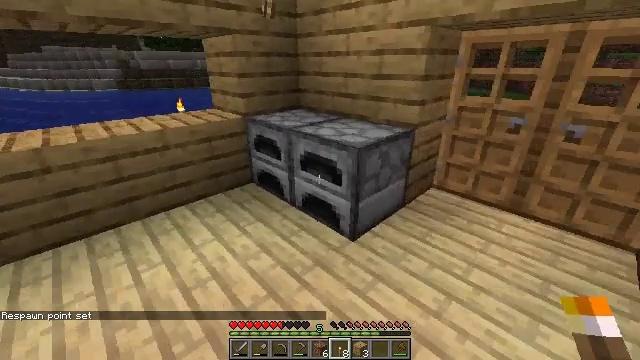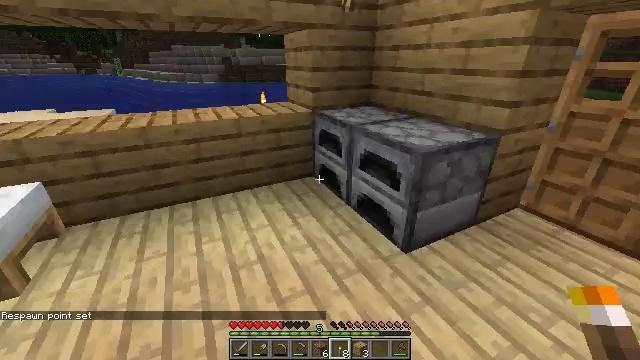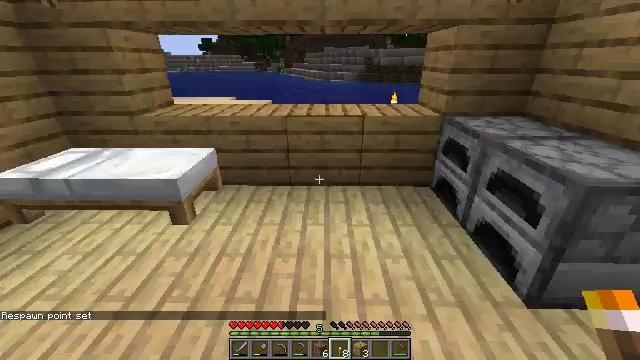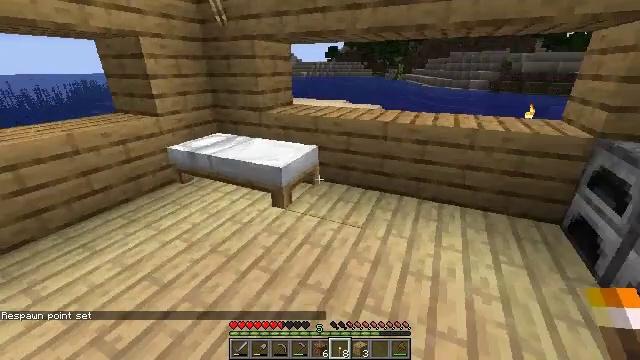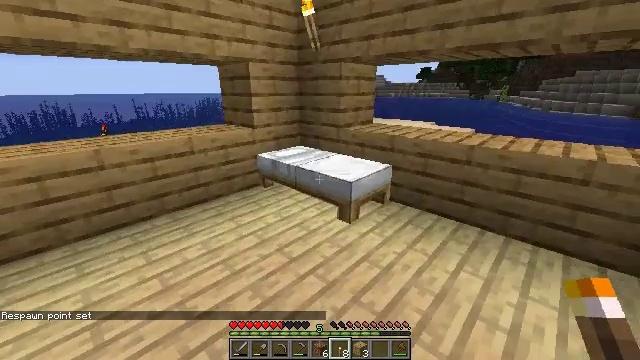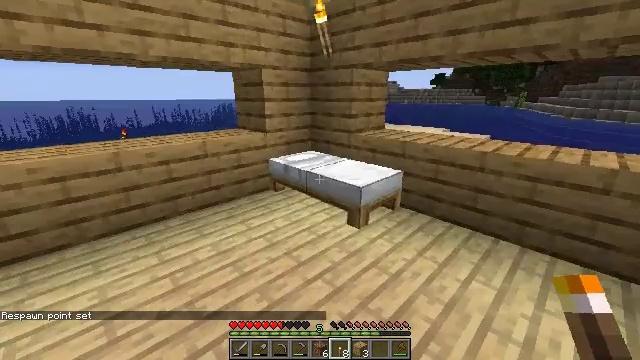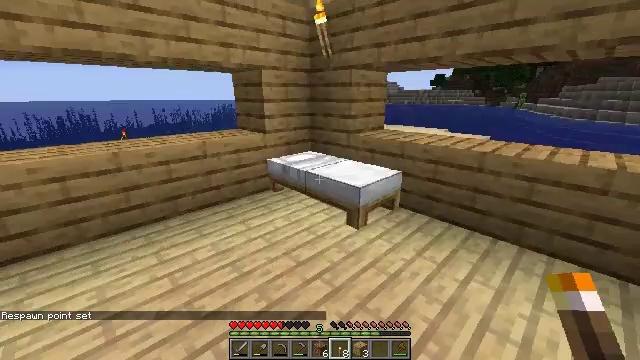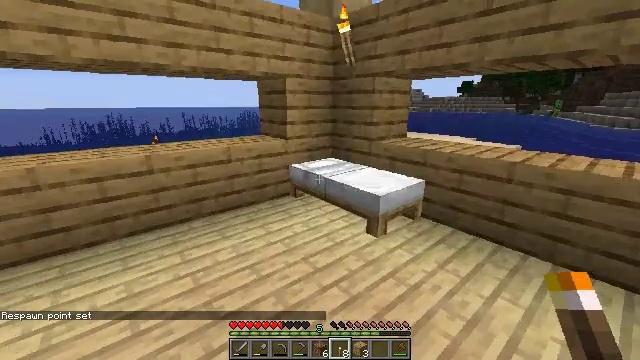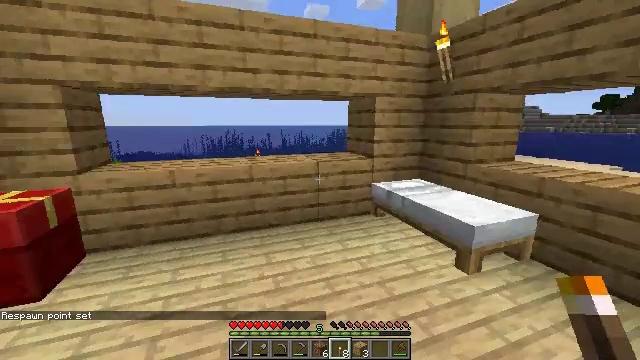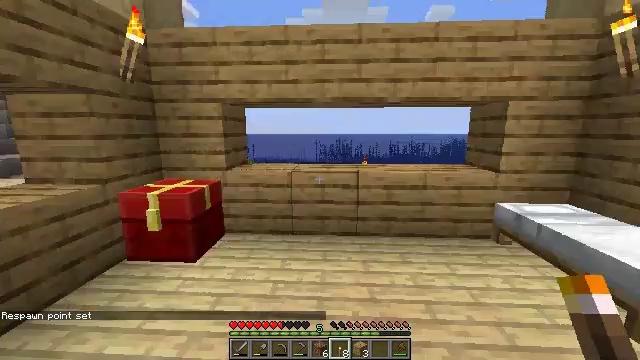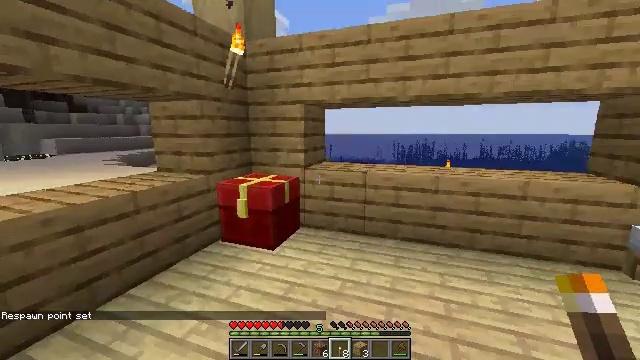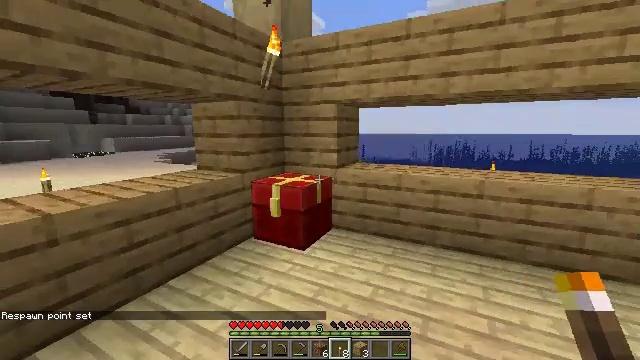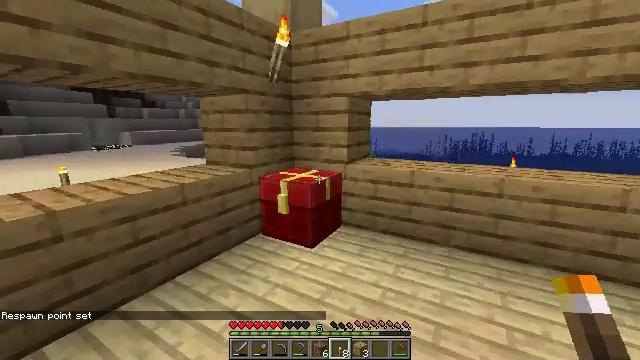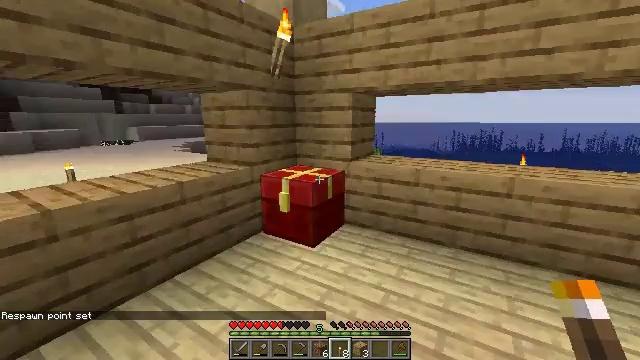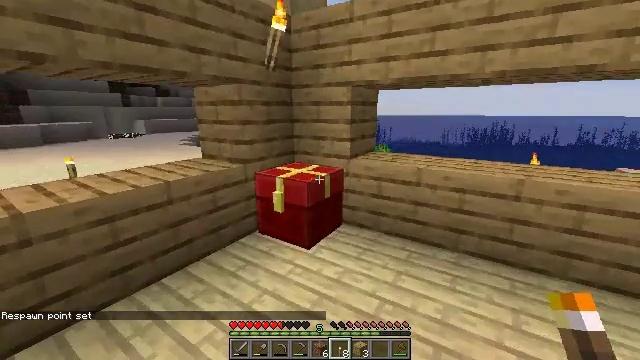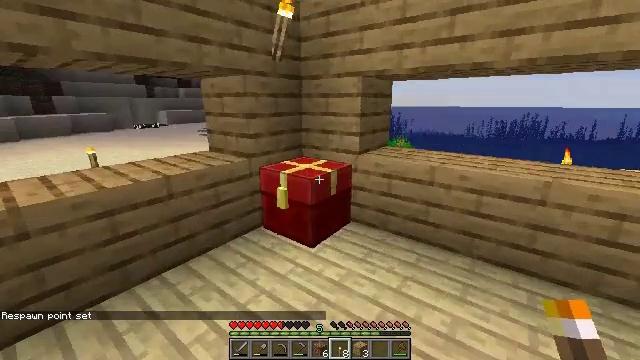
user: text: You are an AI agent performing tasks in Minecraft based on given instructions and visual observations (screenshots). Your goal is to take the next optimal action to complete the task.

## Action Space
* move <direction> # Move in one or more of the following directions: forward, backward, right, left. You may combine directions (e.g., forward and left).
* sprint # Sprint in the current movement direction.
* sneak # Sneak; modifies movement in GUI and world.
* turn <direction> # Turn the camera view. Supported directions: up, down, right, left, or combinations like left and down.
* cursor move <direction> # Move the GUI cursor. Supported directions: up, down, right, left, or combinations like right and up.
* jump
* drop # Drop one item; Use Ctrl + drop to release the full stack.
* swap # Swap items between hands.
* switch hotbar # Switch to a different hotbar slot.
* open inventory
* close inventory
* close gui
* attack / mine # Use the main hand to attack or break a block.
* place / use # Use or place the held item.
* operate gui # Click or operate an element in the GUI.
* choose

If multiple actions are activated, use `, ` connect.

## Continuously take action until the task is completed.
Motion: motion action
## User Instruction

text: Reclaim the chest into your inventory.
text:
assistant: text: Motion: move forward and move right, turn left
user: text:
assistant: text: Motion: turn left
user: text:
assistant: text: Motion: turn left and up
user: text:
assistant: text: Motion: turn left and up
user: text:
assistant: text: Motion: turn left and up
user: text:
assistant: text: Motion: no_op
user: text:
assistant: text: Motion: turn left and up
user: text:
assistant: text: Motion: turn left and up
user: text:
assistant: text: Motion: turn left and up
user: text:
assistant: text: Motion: turn left
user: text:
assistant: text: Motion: move forward, turn left
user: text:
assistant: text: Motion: move forward and move right, turn left and down
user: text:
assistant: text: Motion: move forward and move right, turn left
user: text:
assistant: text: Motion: move forward and move right, turn left and down
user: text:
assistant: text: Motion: move forward and move right, turn left and down
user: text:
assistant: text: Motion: move forward and move right, turn left
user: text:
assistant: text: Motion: move forward, turn left
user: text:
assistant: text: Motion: move forward, turn left
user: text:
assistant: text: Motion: move forward, turn left
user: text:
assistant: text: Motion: move forward, turn right
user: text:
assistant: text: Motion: move forward, turn right and down
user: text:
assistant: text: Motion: move forward, turn right and down
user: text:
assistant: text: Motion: no_op
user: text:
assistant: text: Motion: no_op
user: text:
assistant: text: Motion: turn left and down
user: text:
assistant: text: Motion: no_op
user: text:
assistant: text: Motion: use / place
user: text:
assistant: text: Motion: use / place
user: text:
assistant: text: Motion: use / place
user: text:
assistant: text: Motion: no_op